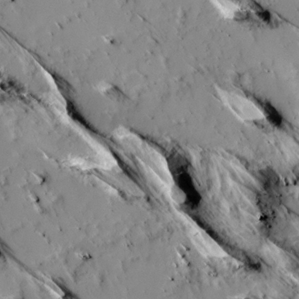
Label: non_frost